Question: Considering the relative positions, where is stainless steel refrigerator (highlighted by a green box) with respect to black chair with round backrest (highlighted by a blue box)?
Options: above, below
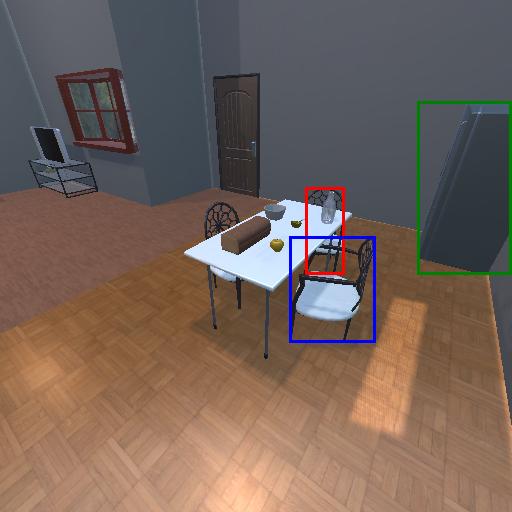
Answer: above